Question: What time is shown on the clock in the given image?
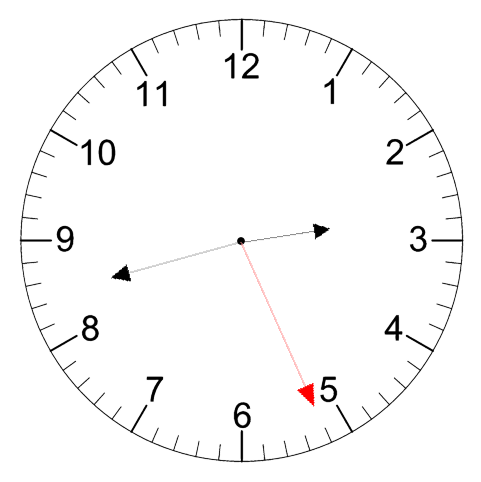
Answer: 02:42:26